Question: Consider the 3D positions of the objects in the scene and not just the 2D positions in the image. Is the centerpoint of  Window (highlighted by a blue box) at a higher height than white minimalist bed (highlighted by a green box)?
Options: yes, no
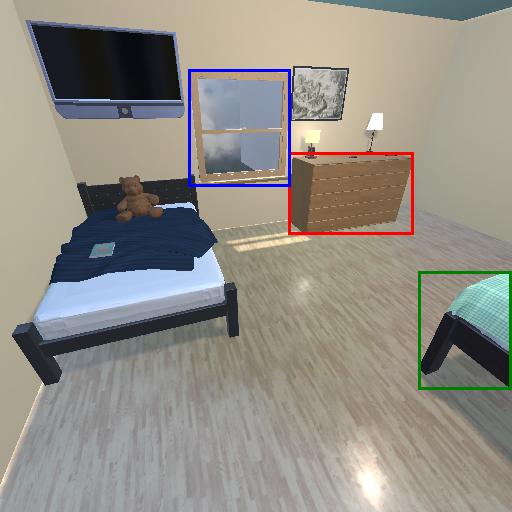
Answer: yes